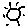
Label: sun